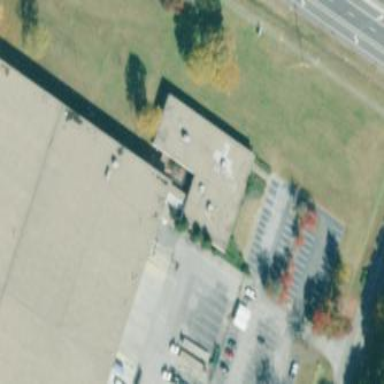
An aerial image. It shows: Building with flat roof.